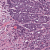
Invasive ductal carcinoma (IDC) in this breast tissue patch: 1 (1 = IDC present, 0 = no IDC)